Question: I'm trying to draw items that end of them is an '*' character in red (and remove that '*' character) and draw other items in black color.
this is my code:
'''
private void listBox1_DrawItem(object sender, DrawItemEventArgs e)
{
e.DrawBackground() ; //Draw our regular background
if (Microsoft.VisualBasic.Strings.Right(listBox1.Items[e.Index].ToString(), 1) == "*")
{
e.Graphics.DrawString(Microsoft.VisualBasic.Strings.Mid(listBox1.Items[e.Index].ToString(),1,listBox1.Items[e.Index].ToString().Length - 1), e.Font, Brushes.Red, e.Bounds); //Draw the item text in red!
}
else
{
e.Graphics.DrawString(listBox1.Items[e.Index].ToString(), e.Font, Brushes.Black, e.Bounds); //Draw the item text in its regular color
}
}
'''
Also 'DrawMode' property of the listbox is set to 'OwnerDrawVariable'.
My code is working fine when the font of listbox is the default font.
But When I change the font size from 8.25 (default size) to 14, half of the text draws on the listbox. like this:

But with default font size, everything is correct.
What is the problem?
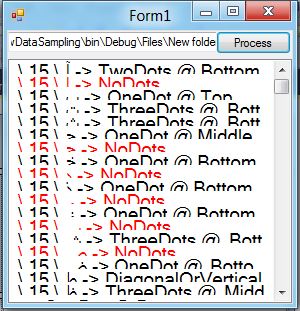
Answer: You have to handle the <URL> event and set the height of the items there:
'''
private void listBox1_MeasureItem(object sender, MeasureItemEventArgs e)
{
e.ItemHeight = listBox1.Font.Height;
}
'''